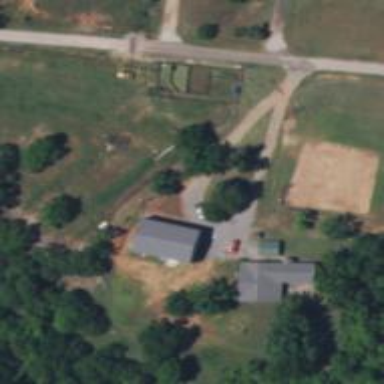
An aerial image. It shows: Driveway leading to service road.